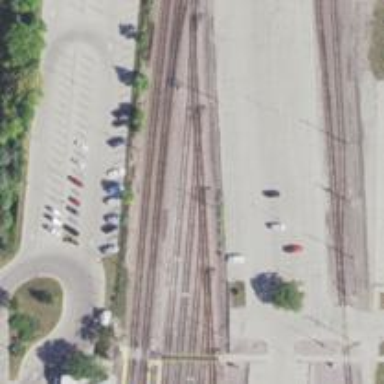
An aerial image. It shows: Railway yard used for servicing trains.